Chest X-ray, AP view. Patient: 30 years old, sex M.
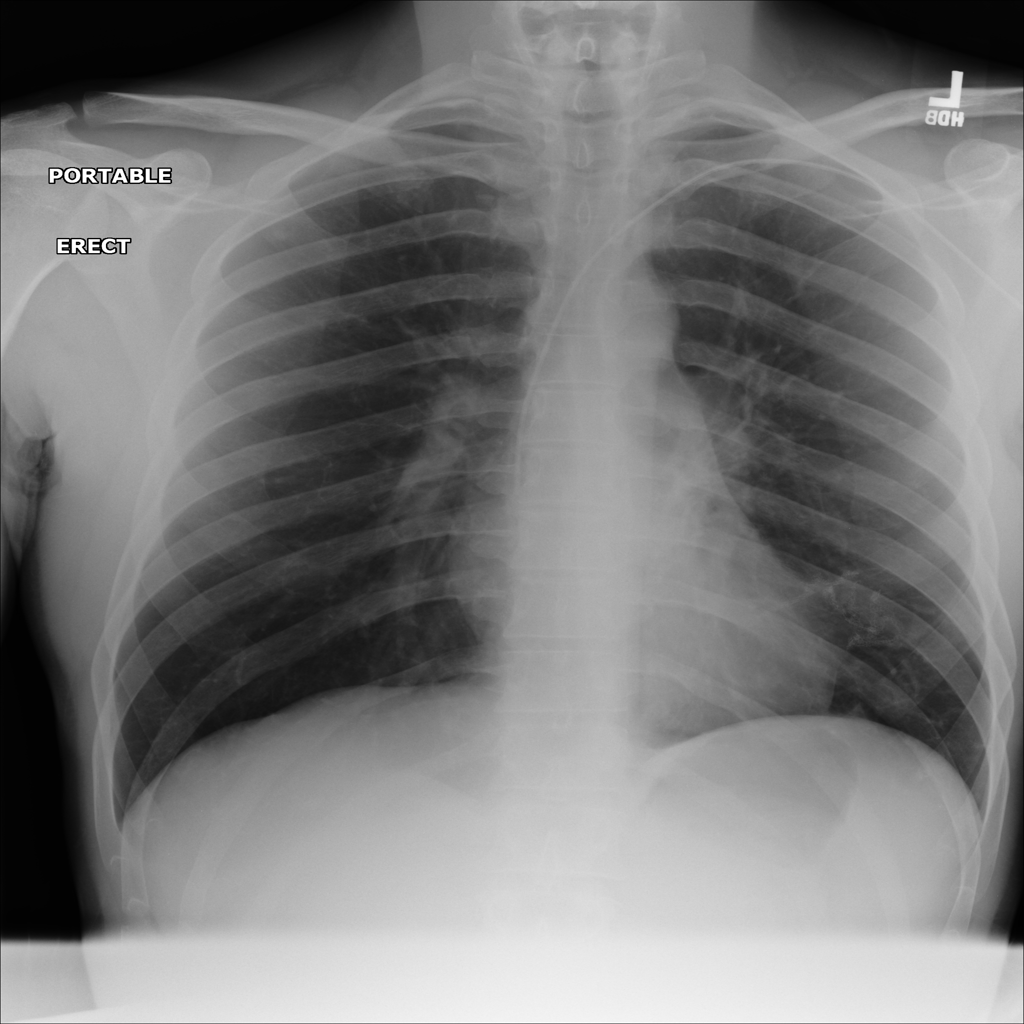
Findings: No Finding